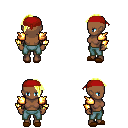
a pixel art fantasy rpg character, female body template, human, dark skin, gold arm armor, teal pants, gold long mohawk hairstyle, red bandana, bracelets, brown slippers, four views (front, back, left, right), 2x2 character sprite sheet, small pixel art, hard edges, no anti-aliasing